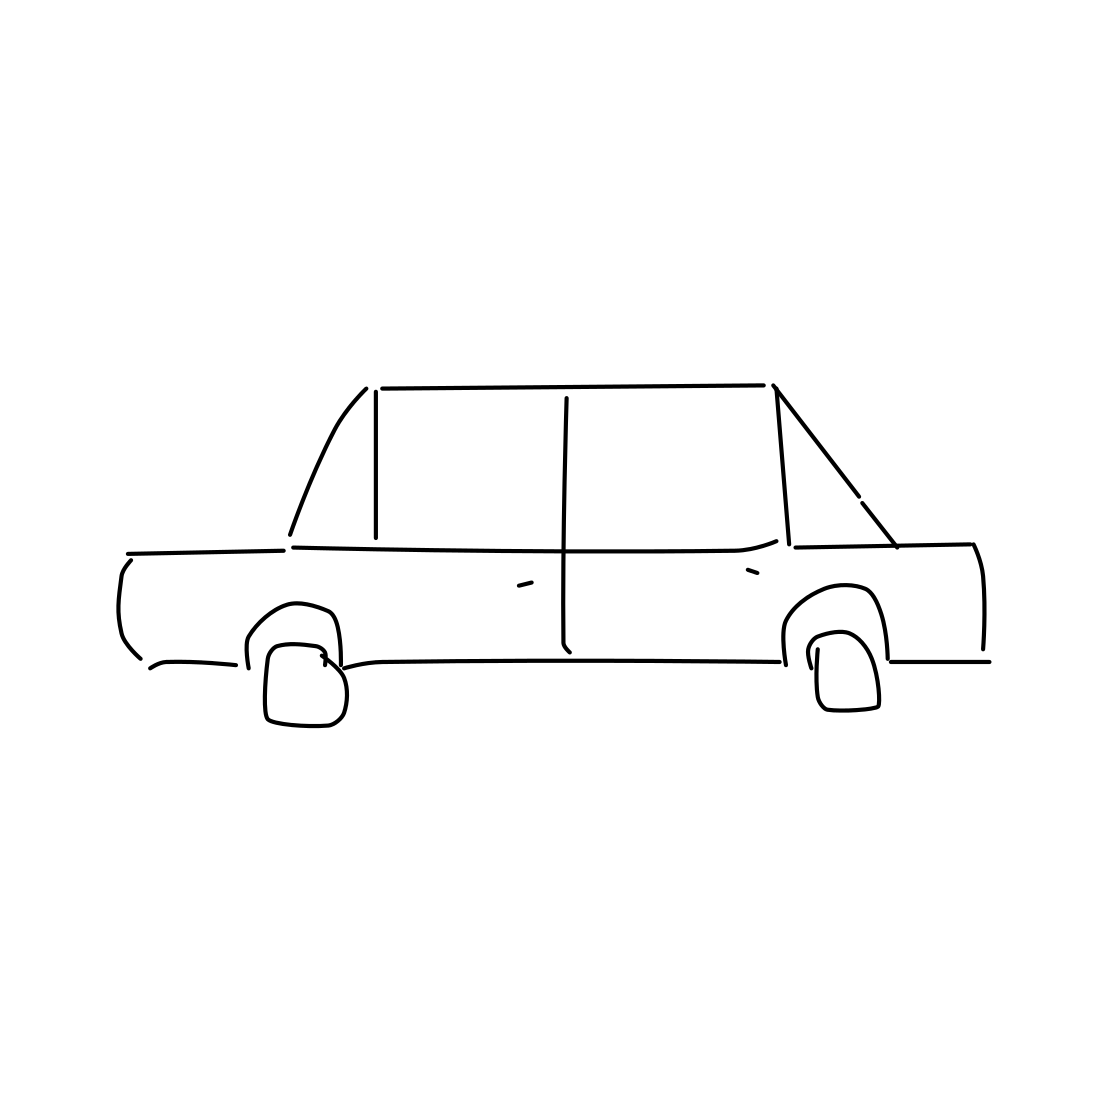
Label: car (sedan)